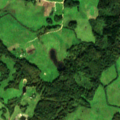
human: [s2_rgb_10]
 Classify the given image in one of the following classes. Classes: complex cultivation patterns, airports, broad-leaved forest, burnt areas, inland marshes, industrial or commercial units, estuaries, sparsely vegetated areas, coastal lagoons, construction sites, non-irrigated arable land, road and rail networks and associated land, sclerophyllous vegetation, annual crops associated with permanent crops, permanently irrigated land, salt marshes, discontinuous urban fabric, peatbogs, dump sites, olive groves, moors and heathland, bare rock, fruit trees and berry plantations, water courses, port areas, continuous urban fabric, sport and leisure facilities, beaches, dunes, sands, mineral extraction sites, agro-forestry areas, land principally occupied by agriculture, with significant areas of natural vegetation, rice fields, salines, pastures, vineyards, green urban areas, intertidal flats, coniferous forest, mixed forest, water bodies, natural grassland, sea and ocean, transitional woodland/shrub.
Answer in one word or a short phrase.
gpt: pastures, complex cultivation patterns, land principally occupied by agriculture, with significant areas of natural vegetation, broad-leaved forest